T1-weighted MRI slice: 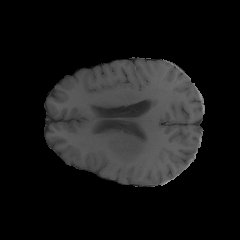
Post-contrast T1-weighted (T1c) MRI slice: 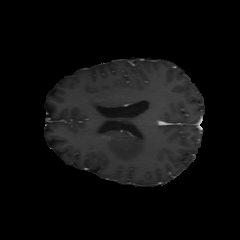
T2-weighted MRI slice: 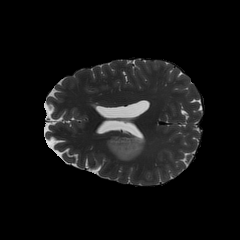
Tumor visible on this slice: yes